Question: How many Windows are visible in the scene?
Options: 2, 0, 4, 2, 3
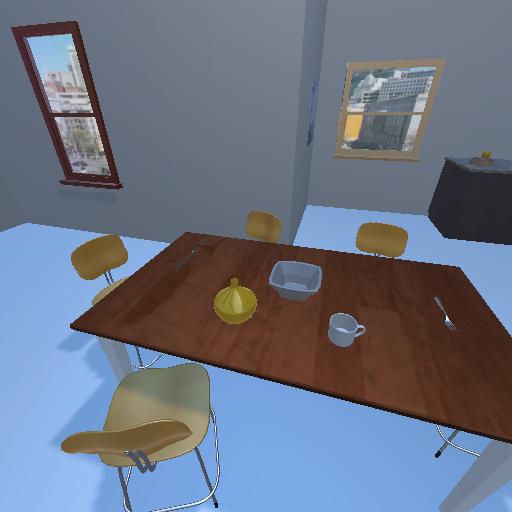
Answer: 2